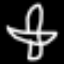
Label: airplane